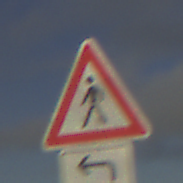
Verkehrszeichen: FussgaengerRechts
Zusatzzeichen unten: RichtungsangabeDurchPfeile2
Umgebung: Outdoor, Nature
Tageszeit: SunriseSunset
Wetter: PartlyCloudy
Licht: Natural
Jahreszeit: NotSpecified
Kontrast: HighContrast